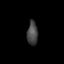
Tissue: prostate
Cell type: T cells
Senescence score: 0.7441
Nuclear area (px): 249
Mean DAPI intensity: 69.751